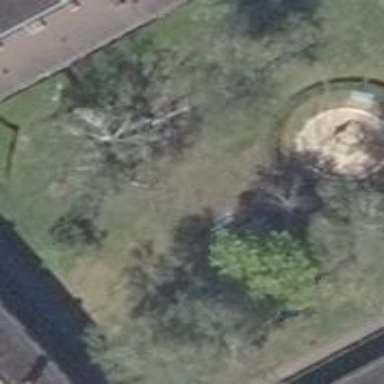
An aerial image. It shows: Playground featuring swings.